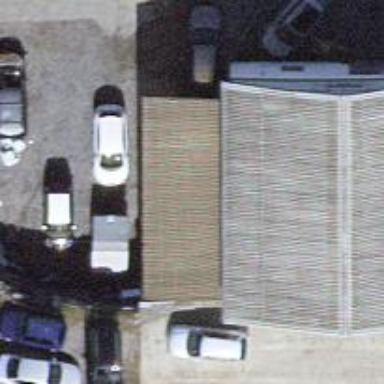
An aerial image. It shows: Car repair shop.